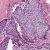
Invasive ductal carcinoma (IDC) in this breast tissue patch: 1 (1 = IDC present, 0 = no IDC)